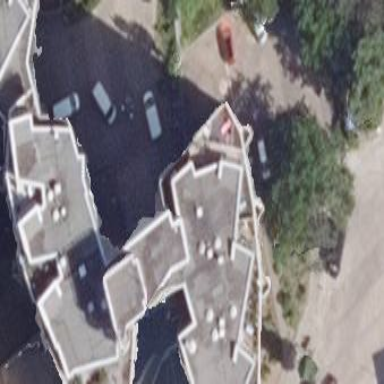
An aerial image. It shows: The building has flat gray roof.